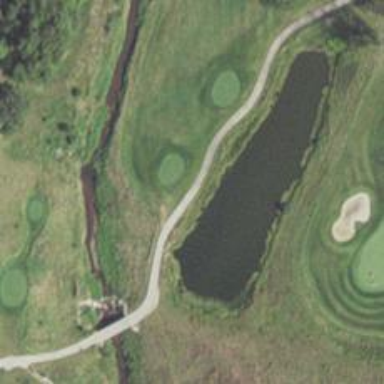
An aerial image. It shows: Well-maintained path suitable for golfing.